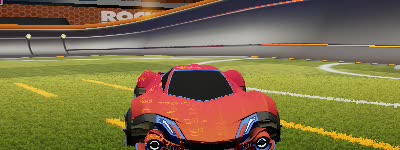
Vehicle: werewolf